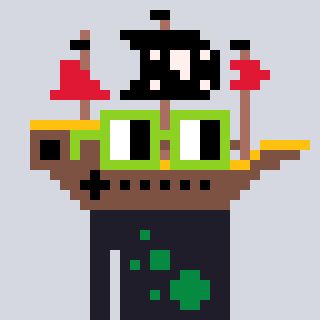
a pixel art character with square light green glasses, a pirateship-shaped head and a grayscale-colored body on a cool background